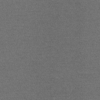
Label: dusty